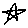
Label: star